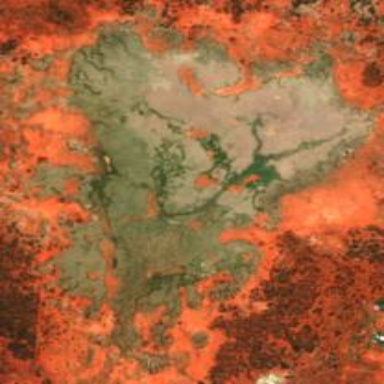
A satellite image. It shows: Dry swamp covered with mud.